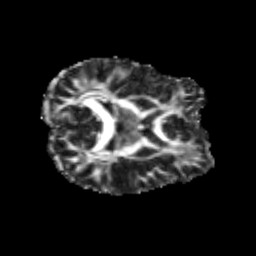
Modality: FA
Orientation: axial
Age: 26
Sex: female
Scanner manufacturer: siemens
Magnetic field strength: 3 T
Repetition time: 3.5 s
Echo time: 0.113 s